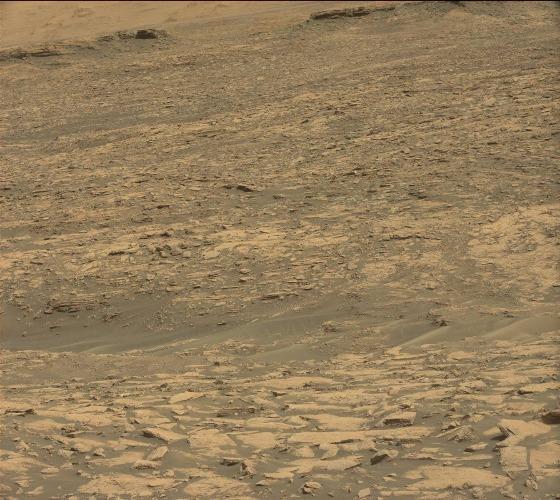
Terrain classes present: Bedrock, Gravel / Sand / Soil, Rock, Shadow